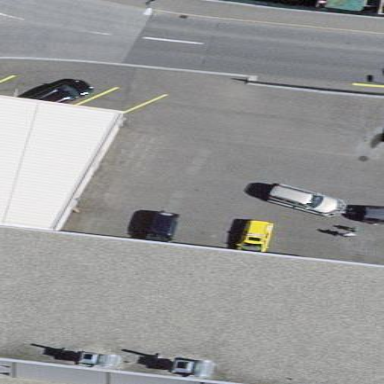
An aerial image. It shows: Building housing car repair shop.